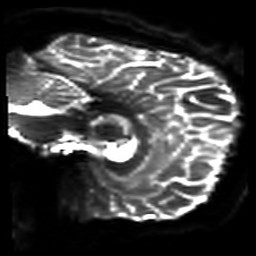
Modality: DWI
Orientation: sagittal
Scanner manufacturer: philips
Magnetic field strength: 7 T
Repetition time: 9.612 s
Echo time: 0.073 s